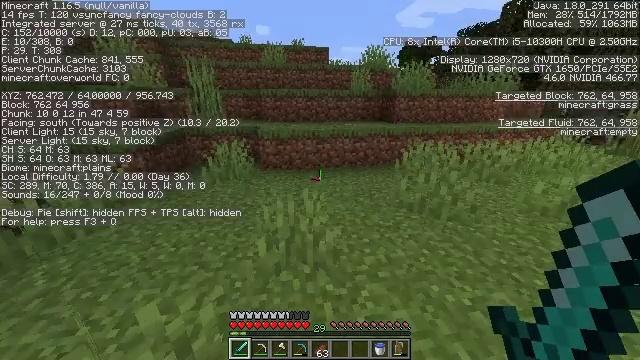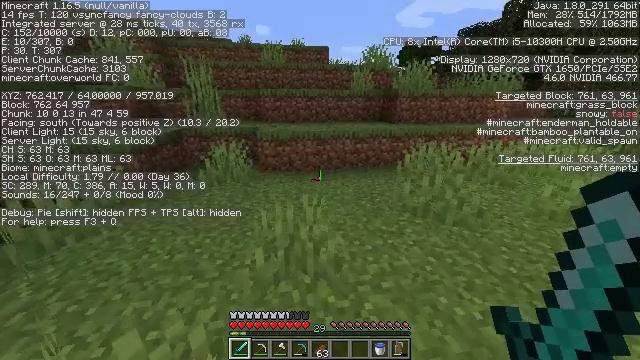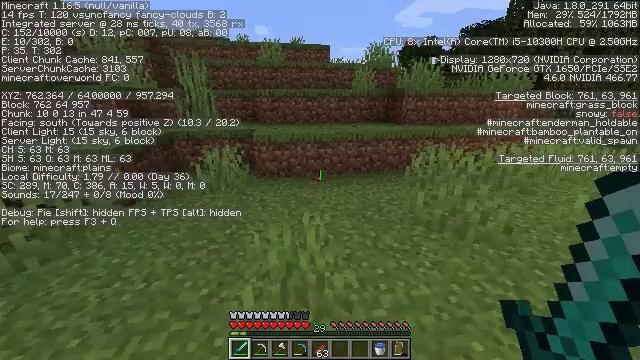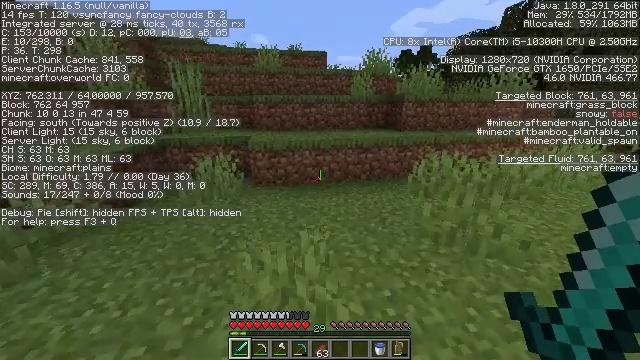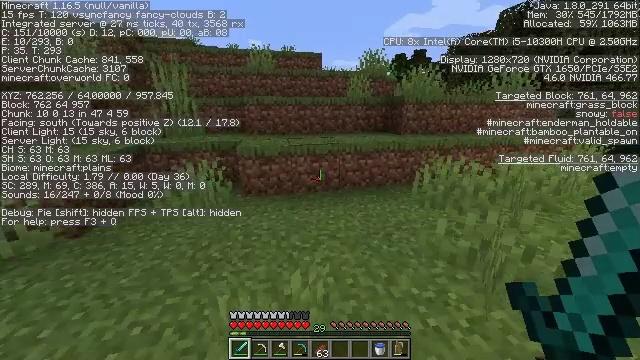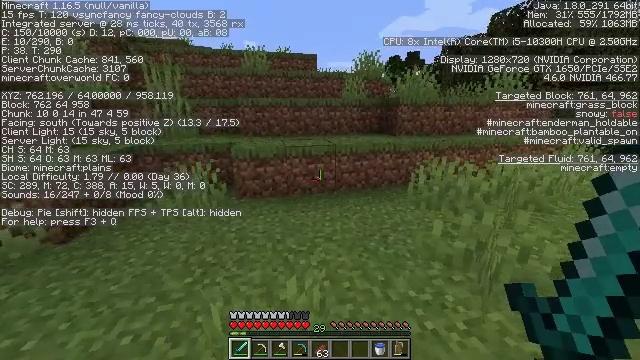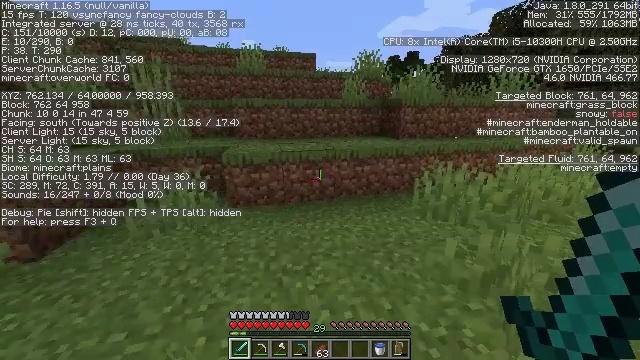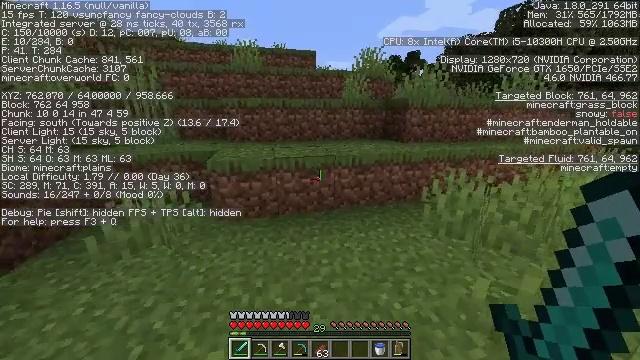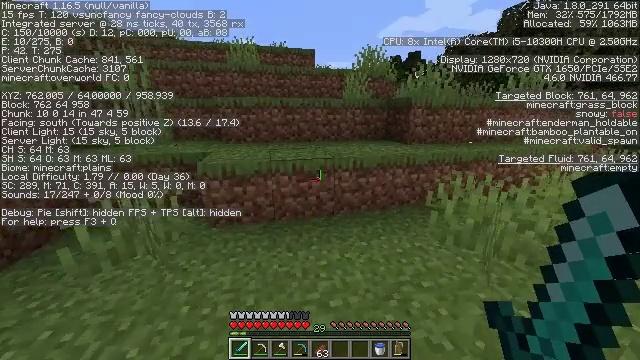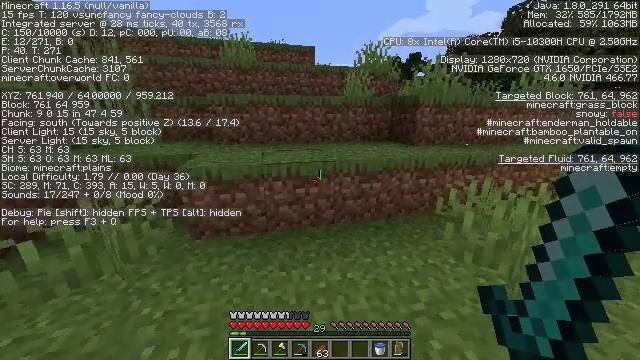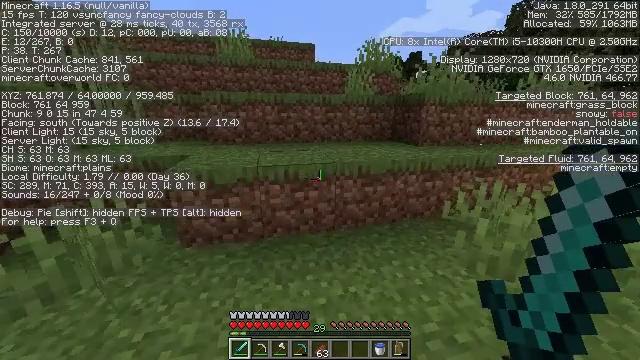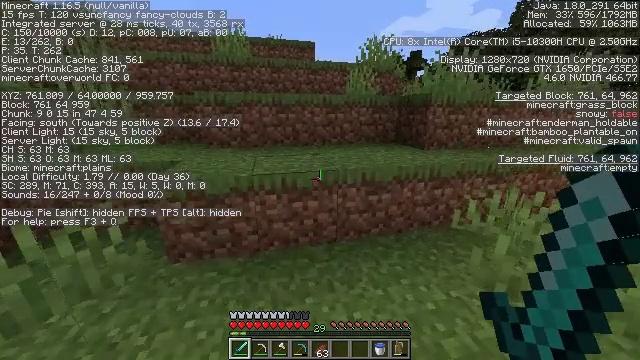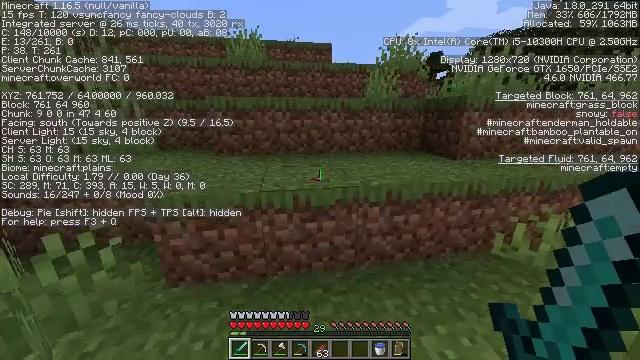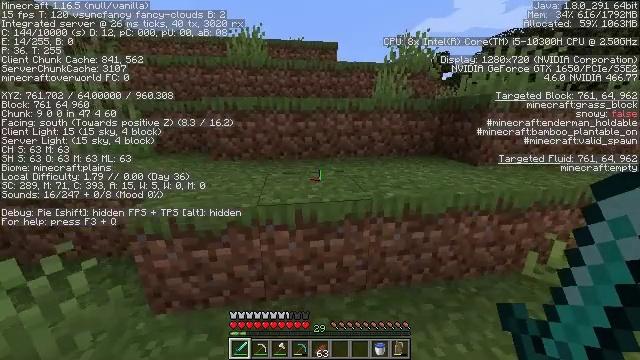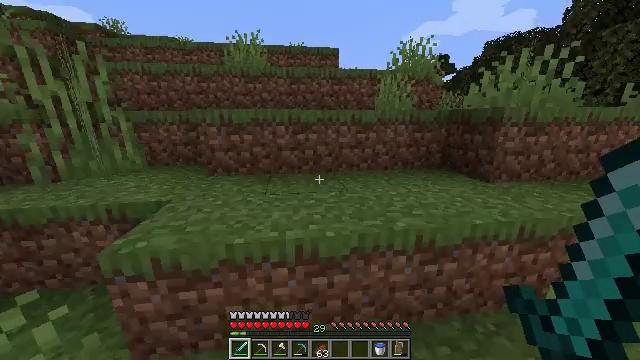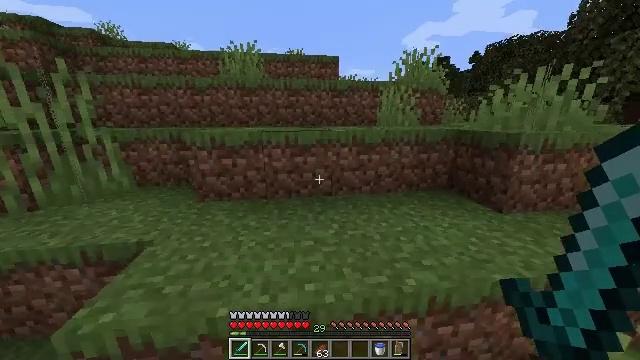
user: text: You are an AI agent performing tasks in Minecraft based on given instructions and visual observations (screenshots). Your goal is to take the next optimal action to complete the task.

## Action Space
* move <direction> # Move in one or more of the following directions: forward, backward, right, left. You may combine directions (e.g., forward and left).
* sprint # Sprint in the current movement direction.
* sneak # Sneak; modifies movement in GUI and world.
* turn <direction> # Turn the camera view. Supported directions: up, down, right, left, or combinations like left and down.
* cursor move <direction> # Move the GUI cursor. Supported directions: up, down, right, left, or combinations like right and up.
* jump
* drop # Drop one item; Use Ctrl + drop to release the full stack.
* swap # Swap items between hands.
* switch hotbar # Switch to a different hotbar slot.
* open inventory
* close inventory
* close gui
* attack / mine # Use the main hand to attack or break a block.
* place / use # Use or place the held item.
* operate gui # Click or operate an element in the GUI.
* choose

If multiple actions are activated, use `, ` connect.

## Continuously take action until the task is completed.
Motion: motion action
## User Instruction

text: Break the sugar cane.
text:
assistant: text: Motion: move forward
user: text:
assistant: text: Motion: move forward
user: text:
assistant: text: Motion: move forward, turn up
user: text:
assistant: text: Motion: move forward, turn right
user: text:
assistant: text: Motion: move forward, turn right
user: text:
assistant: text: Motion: move forward
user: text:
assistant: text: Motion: move forward
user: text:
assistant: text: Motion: move forward
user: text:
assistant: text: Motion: move forward
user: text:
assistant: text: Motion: move forward
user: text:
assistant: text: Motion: move forward
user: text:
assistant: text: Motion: move forward, turn left
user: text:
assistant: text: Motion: move forward, turn left
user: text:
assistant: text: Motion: move forward, jump
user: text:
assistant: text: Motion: move forward, sprint, jump
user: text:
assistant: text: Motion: move forward, sprint, jump
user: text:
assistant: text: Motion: move forward, sprint, jump
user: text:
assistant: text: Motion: move forward, sprint, jump
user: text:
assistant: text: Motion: move forward, sprint, turn right, jump
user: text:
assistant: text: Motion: move forward and move right, sprint, turn right, jump
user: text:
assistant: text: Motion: move forward and move right, sprint, jump
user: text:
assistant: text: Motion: move forward and move right, sprint, jump
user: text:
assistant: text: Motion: move forward and move right, sprint, jump
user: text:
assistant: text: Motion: move forward and move right, sprint, jump
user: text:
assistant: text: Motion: move forward and move right, sprint, jump
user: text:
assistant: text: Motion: move forward and move right, sprint, jump
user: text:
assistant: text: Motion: move forward and move right, sprint, jump
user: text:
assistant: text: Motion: move forward and move right, sprint, jump
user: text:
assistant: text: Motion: move forward and move right, sprint, turn left, jump
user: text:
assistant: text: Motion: move forward, sprint, jump